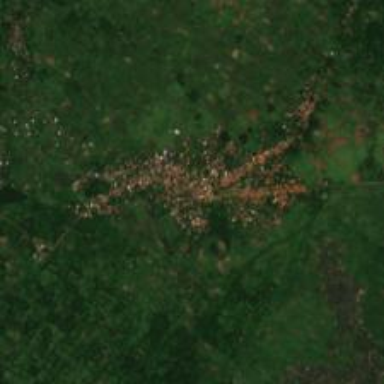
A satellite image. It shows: Village.